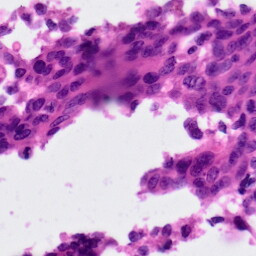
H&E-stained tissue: Ovarian